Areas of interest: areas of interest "Zhengzhou Polytechnic Vocational College Kaiyuan Campus"
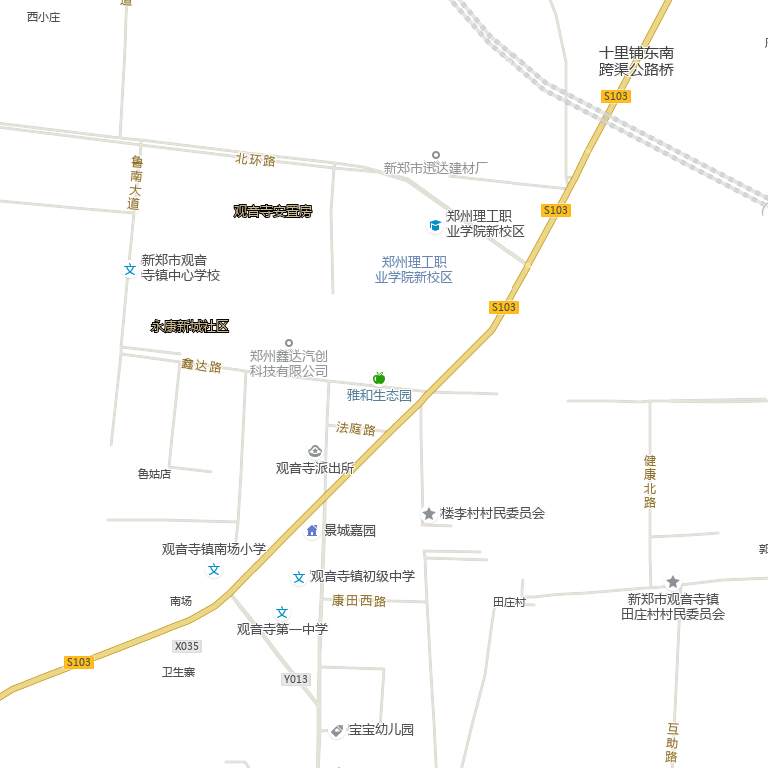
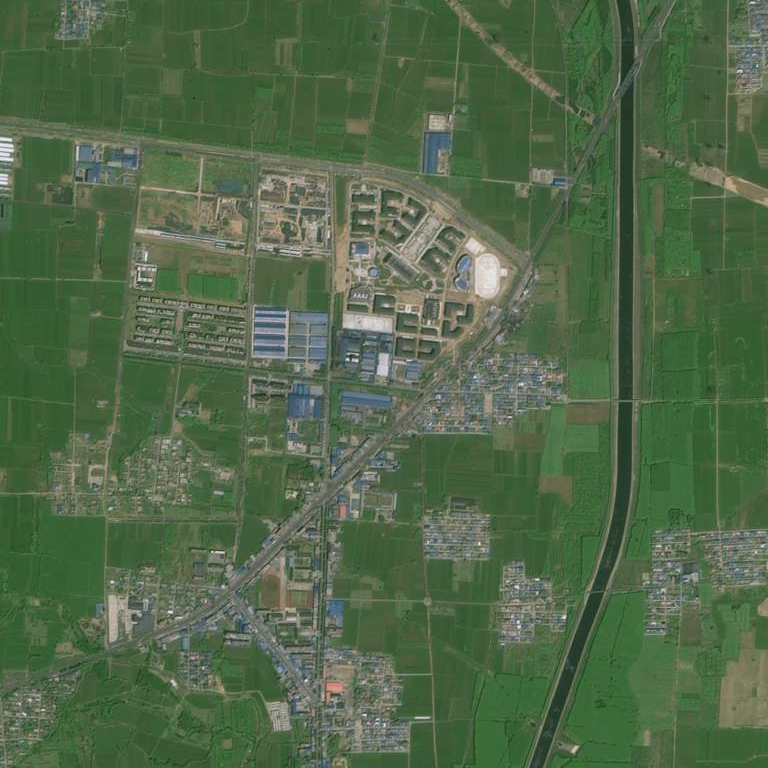